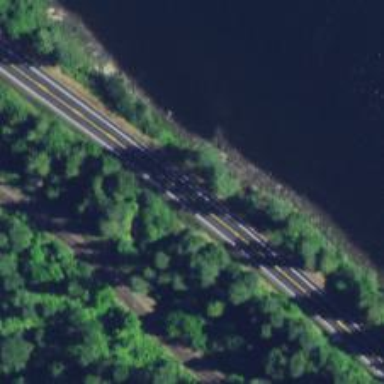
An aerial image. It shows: Asphalt road classified as trunk highway.